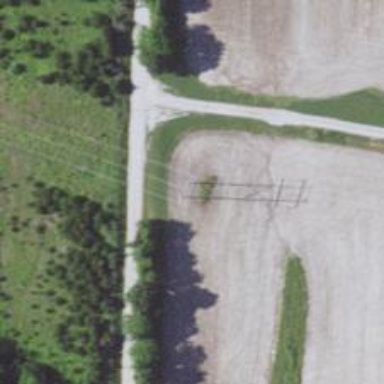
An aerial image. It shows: H-frame designed tower for power lines.